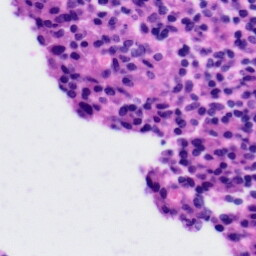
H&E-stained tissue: Tonsil